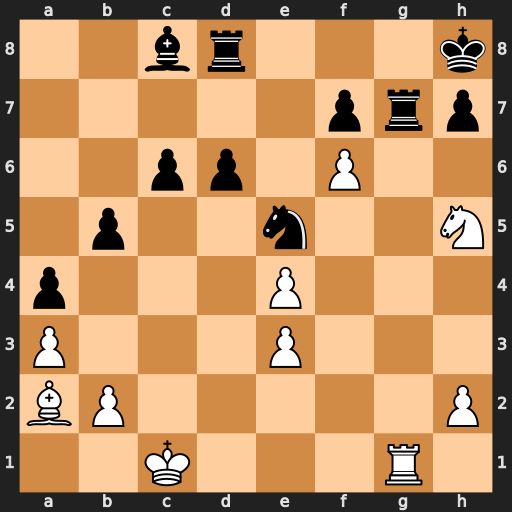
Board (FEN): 2br3k/5prp/2pp1P2/1p2n2N/p3P3/P3P3/BP5P/2K3R1
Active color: w
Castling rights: -
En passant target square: -
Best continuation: fxg7+ Kg8 Nf6#